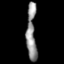
Tissue: skin
Cell type: Others
Senescence score: 0.7986
Nuclear area (px): 545
Mean DAPI intensity: 143.782